Question: Upon execution of the ckEditor I want a particular button be already clicked (programmatically).
For example i want the button blockquote be already clicked:

so that when the user opens the ckEditor that function related to blockquote button is already fired. I saw it somewhere, but I don't remember it. It was something like
'''
dialoge.click ='blockquote ' or something
'''
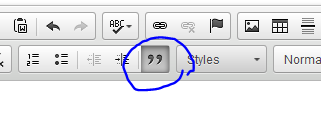
Answer: in Config.js add the following:
'''
CKEDITOR.on( 'instanceReady',function(ev) {
ev.editor.execCommand( 'blockquote' );
} );
'''
note:
The command is always in lower case. It's 'blockquote' or 'bulletedlist' rather than 'BlackQuote' or 'BulletedList'.